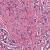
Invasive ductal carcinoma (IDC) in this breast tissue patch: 1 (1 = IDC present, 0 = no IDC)